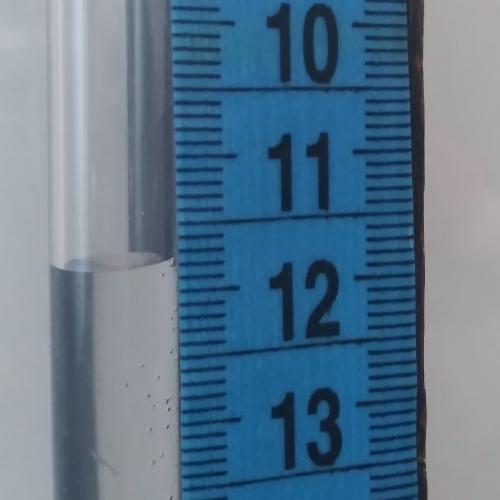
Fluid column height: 11.8 cm